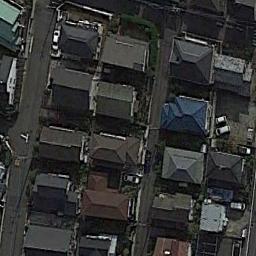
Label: dense_residential